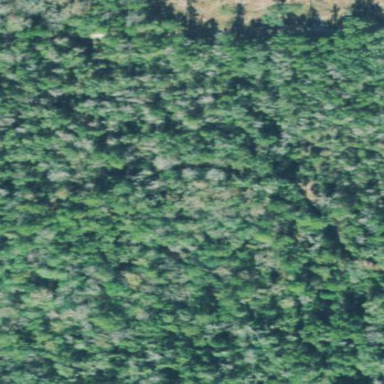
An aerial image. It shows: Mixed leaf woodland.